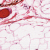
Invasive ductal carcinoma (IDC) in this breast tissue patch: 0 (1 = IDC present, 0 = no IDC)